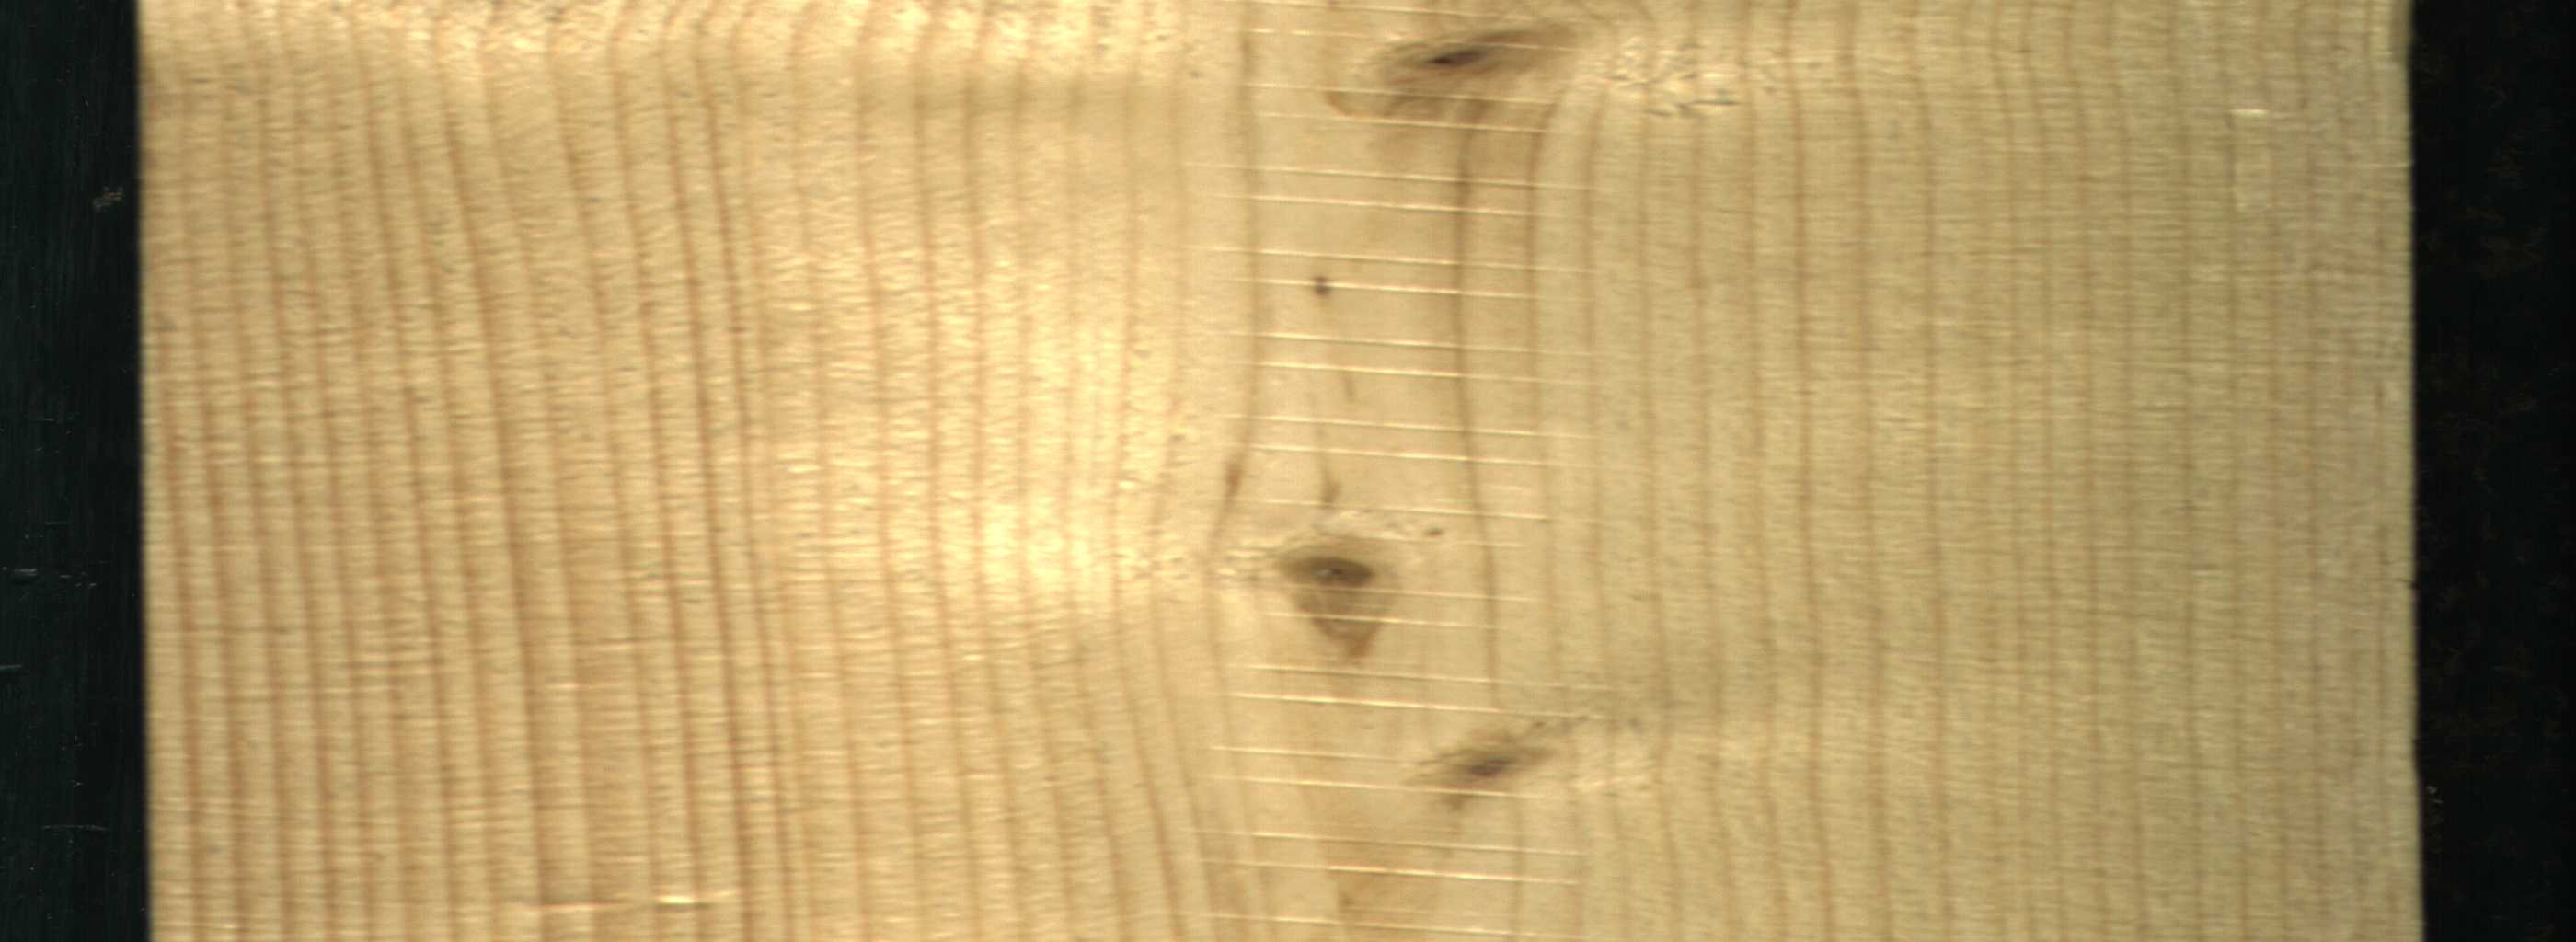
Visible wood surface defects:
Live_Knot
Live_Knot
Live_Knot